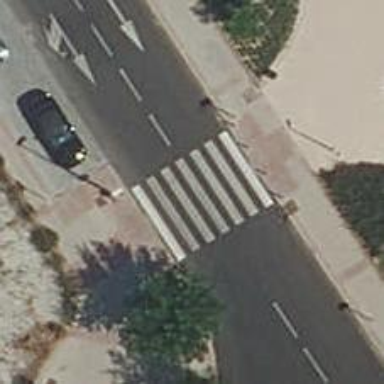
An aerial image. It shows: Zebra crossing on the road.